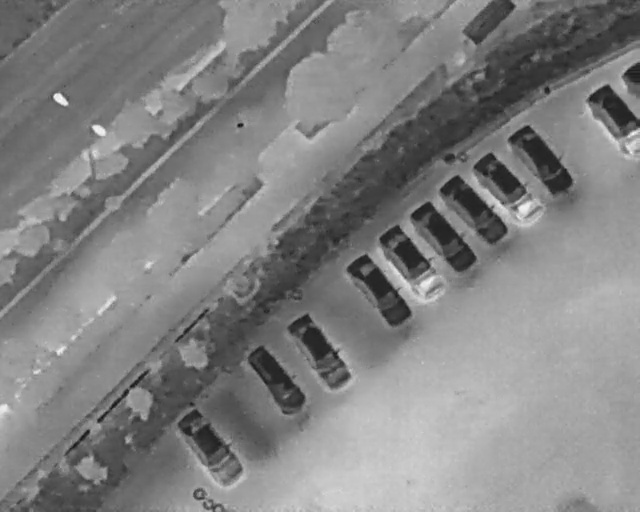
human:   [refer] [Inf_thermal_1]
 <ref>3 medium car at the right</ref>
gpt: <box>[[67, 37, 80, 44, 137], [72, 33, 86, 40, 137], [78, 27, 91, 34, 139]]</box>

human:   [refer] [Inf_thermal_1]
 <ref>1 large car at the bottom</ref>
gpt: <box>[[26, 83, 39, 91, 145]]</box>

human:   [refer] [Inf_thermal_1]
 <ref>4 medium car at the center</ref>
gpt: <box>[[42, 65, 56, 71, 145], [52, 53, 65, 59, 141], [57, 48, 71, 54, 142], [62, 42, 75, 49, 138]]</box>